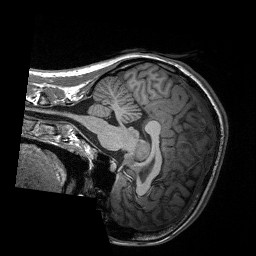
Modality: T1w
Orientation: sagittal
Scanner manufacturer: siemens
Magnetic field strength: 3 T
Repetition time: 2.3 s
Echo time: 0.00226 s